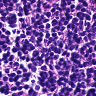
Metastatic tissue present: no